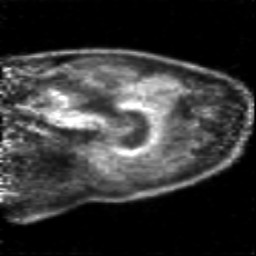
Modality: PET
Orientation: sagittal
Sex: male
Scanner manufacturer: siemens